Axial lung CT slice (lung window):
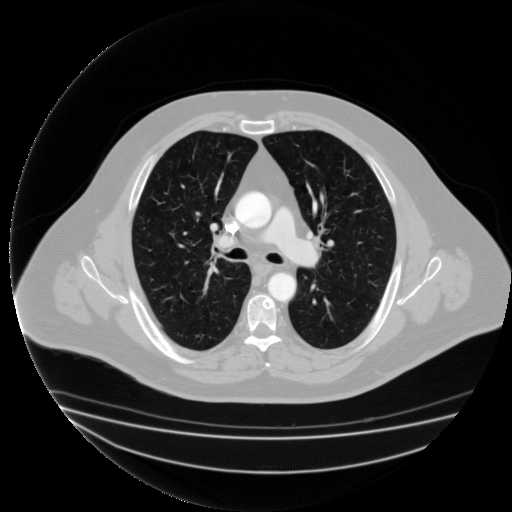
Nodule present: no